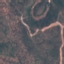
Land use / land cover class: HerbaceousVegetation